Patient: sex F, age 62
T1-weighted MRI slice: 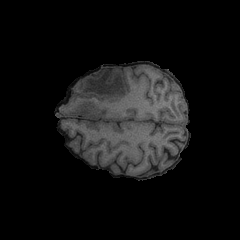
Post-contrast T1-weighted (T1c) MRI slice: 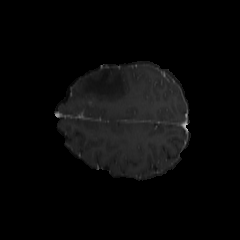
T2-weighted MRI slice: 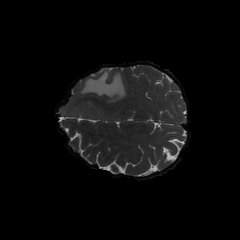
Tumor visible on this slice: yes
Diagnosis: Glioblastoma, IDH-wildtype
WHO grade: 4